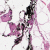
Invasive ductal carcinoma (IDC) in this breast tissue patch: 0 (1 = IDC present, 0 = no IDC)